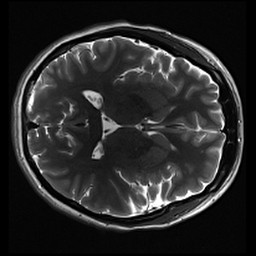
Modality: inplaneT2
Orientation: axial